Field crop: maize
Growth stage: 2
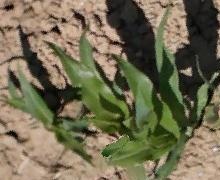
Species: maize